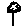
Label: flower